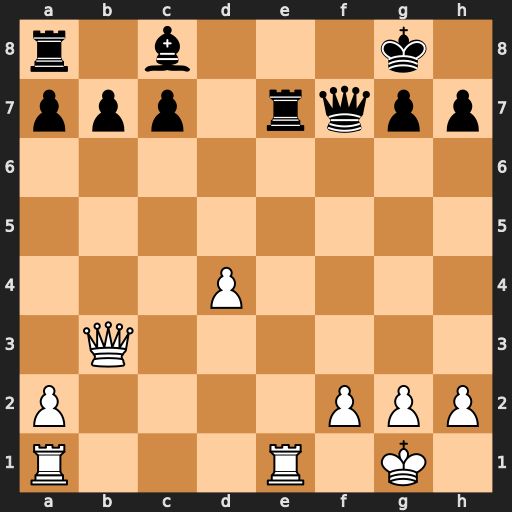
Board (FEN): r1b3k1/ppp1rqpp/8/8/3P4/1Q6/P4PPP/R3R1K1
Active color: w
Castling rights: -
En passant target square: -
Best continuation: Rxe7 Qxb3 axb3